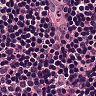
Metastatic tissue present: no